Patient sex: M
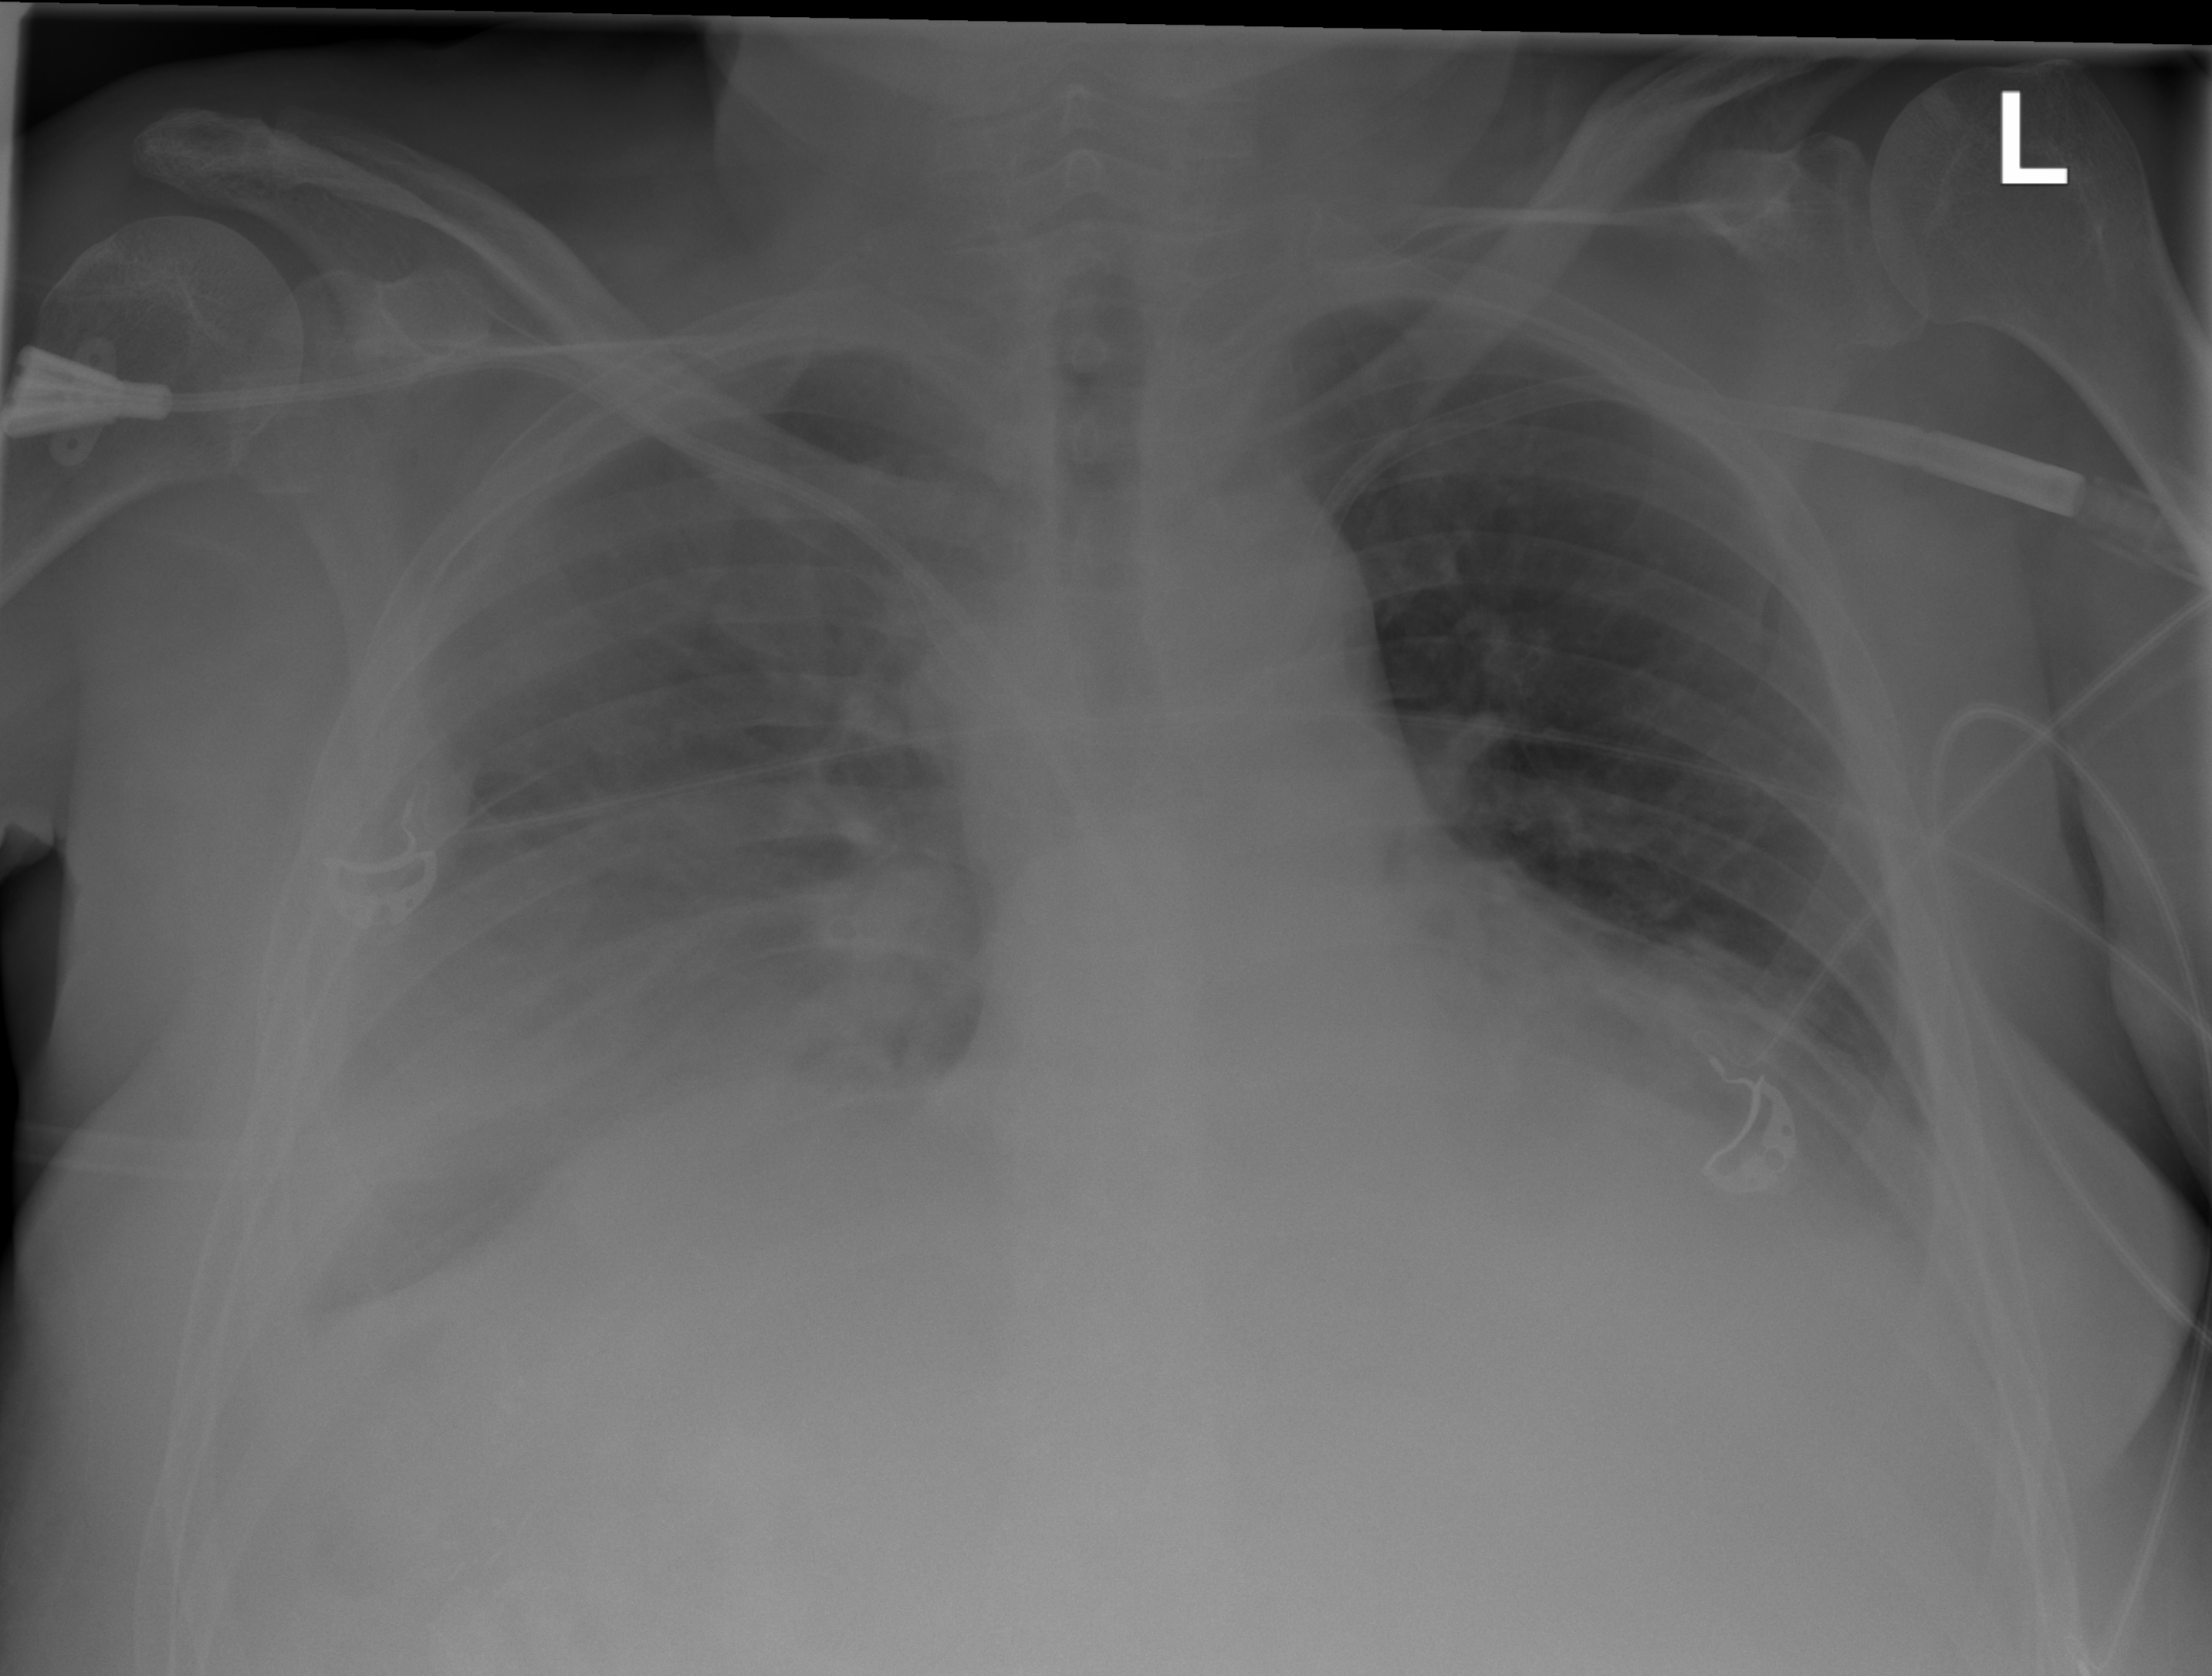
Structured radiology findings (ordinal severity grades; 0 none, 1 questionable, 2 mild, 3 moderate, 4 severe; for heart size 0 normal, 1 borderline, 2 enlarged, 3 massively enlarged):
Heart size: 2
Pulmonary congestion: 2
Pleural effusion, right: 3
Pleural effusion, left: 1
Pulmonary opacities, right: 0
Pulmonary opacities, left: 0
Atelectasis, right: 3
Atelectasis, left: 1